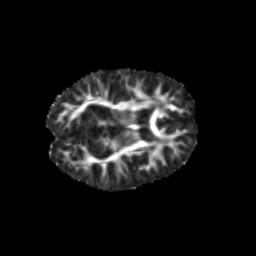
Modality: FA
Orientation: axial
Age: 6
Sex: female
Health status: healthy